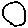
Label: circle